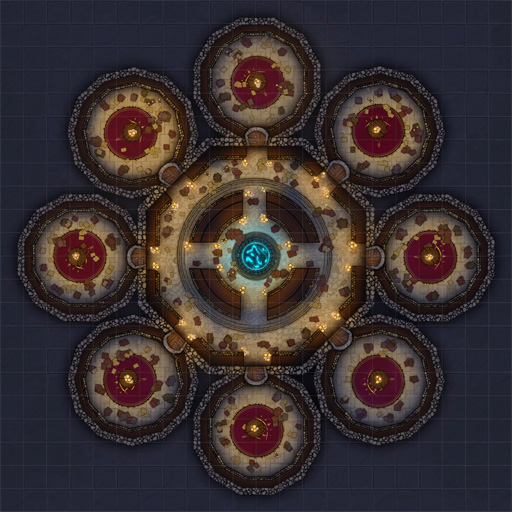
A D&D Grid Map black background temple circular center arcane runes wooden doors torches (Secret Library Map)